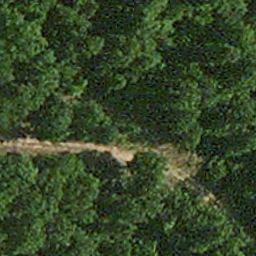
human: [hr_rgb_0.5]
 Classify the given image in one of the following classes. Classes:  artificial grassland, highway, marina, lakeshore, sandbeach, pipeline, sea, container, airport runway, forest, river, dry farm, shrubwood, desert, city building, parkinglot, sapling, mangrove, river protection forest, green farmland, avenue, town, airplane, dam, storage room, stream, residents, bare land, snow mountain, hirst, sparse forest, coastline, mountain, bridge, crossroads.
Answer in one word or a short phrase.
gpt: avenue